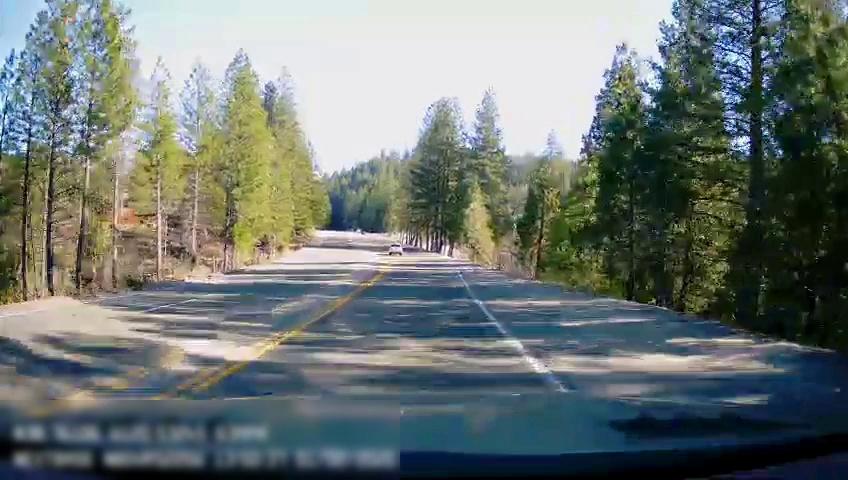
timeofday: Day
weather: Sunny
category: Drivable Space
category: Vehicles | Truck
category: Lanes | Alternate Lane
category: Lanes | Current Lane
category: Lanes | Current Lane
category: Lanes | Opposite Lane
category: Lanes | Opposite Lane
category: Lanes | Opposite Lane